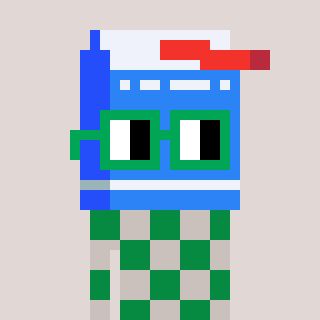
a pixel art character with square green glasses, a milk-shaped head and a foggrey-colored body on a warm background